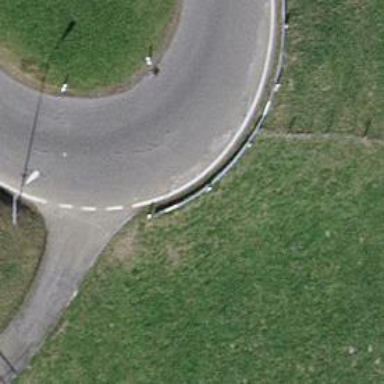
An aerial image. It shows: Tertiary road.